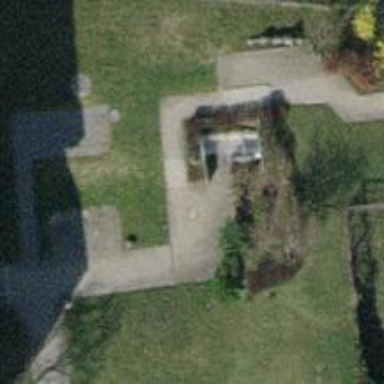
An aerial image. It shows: Steps made of paving stones.